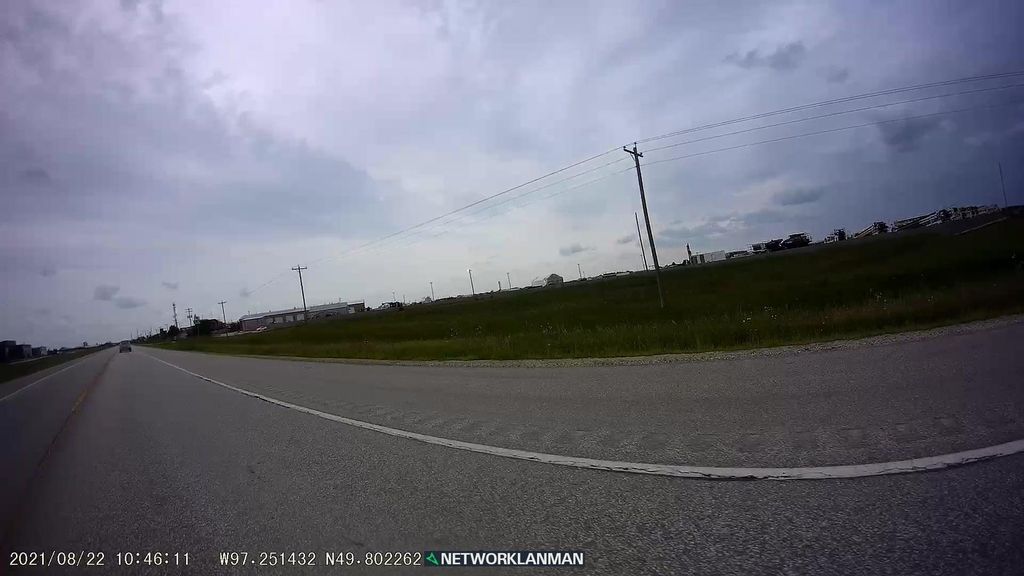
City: winnipeg